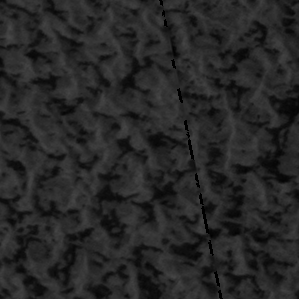
Label: frost